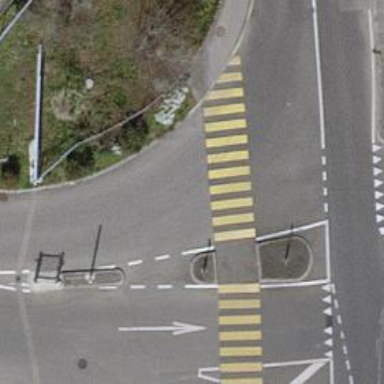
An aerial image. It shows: Uncontrolled crossing on the road.